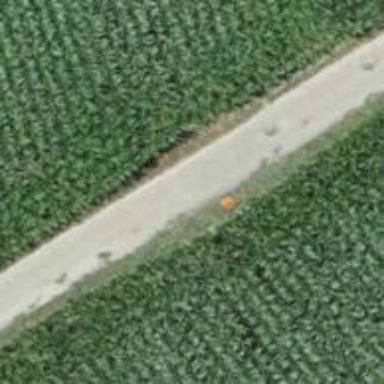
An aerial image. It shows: Pole supporting roof covering pipeline marker.